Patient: sex M, age 46
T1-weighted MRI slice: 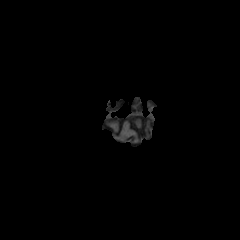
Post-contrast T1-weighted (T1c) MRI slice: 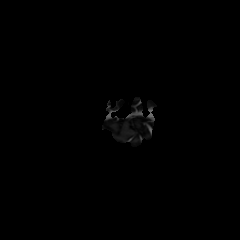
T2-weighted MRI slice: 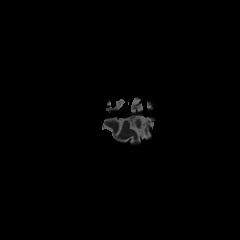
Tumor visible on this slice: no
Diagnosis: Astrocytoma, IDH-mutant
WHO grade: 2